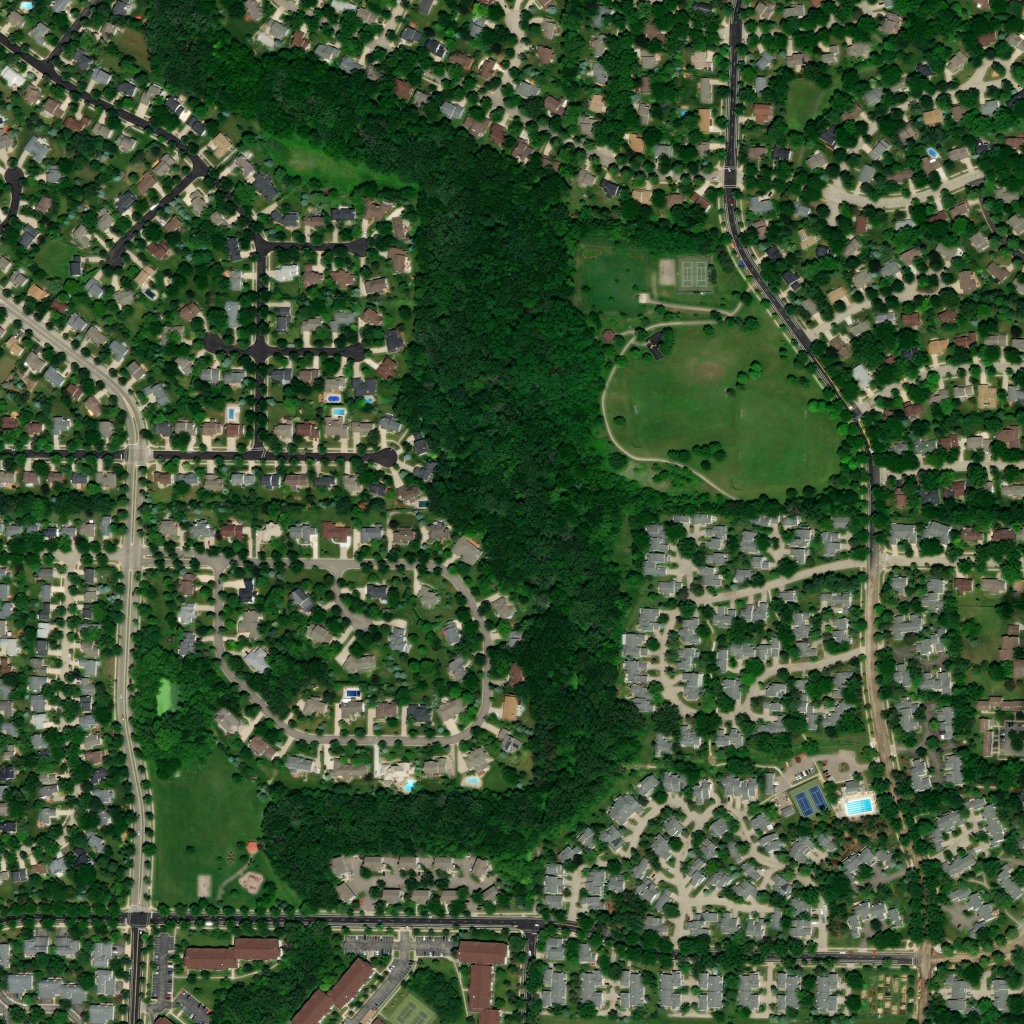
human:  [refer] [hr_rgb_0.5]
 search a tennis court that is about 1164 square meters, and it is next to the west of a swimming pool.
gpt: <box>[[77, 76, 81, 80, 0]]</box>